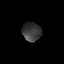
Tissue: skin
Cell type: Epithelial cells
Senescence score: 0.2734
Nuclear area (px): 351
Mean DAPI intensity: 56.9